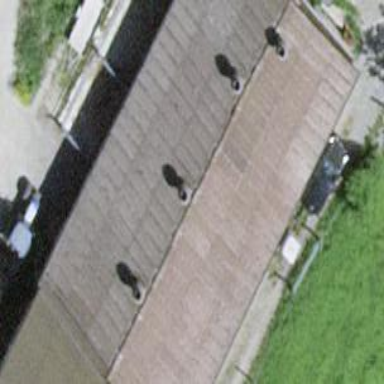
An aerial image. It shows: Barn.